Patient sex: M
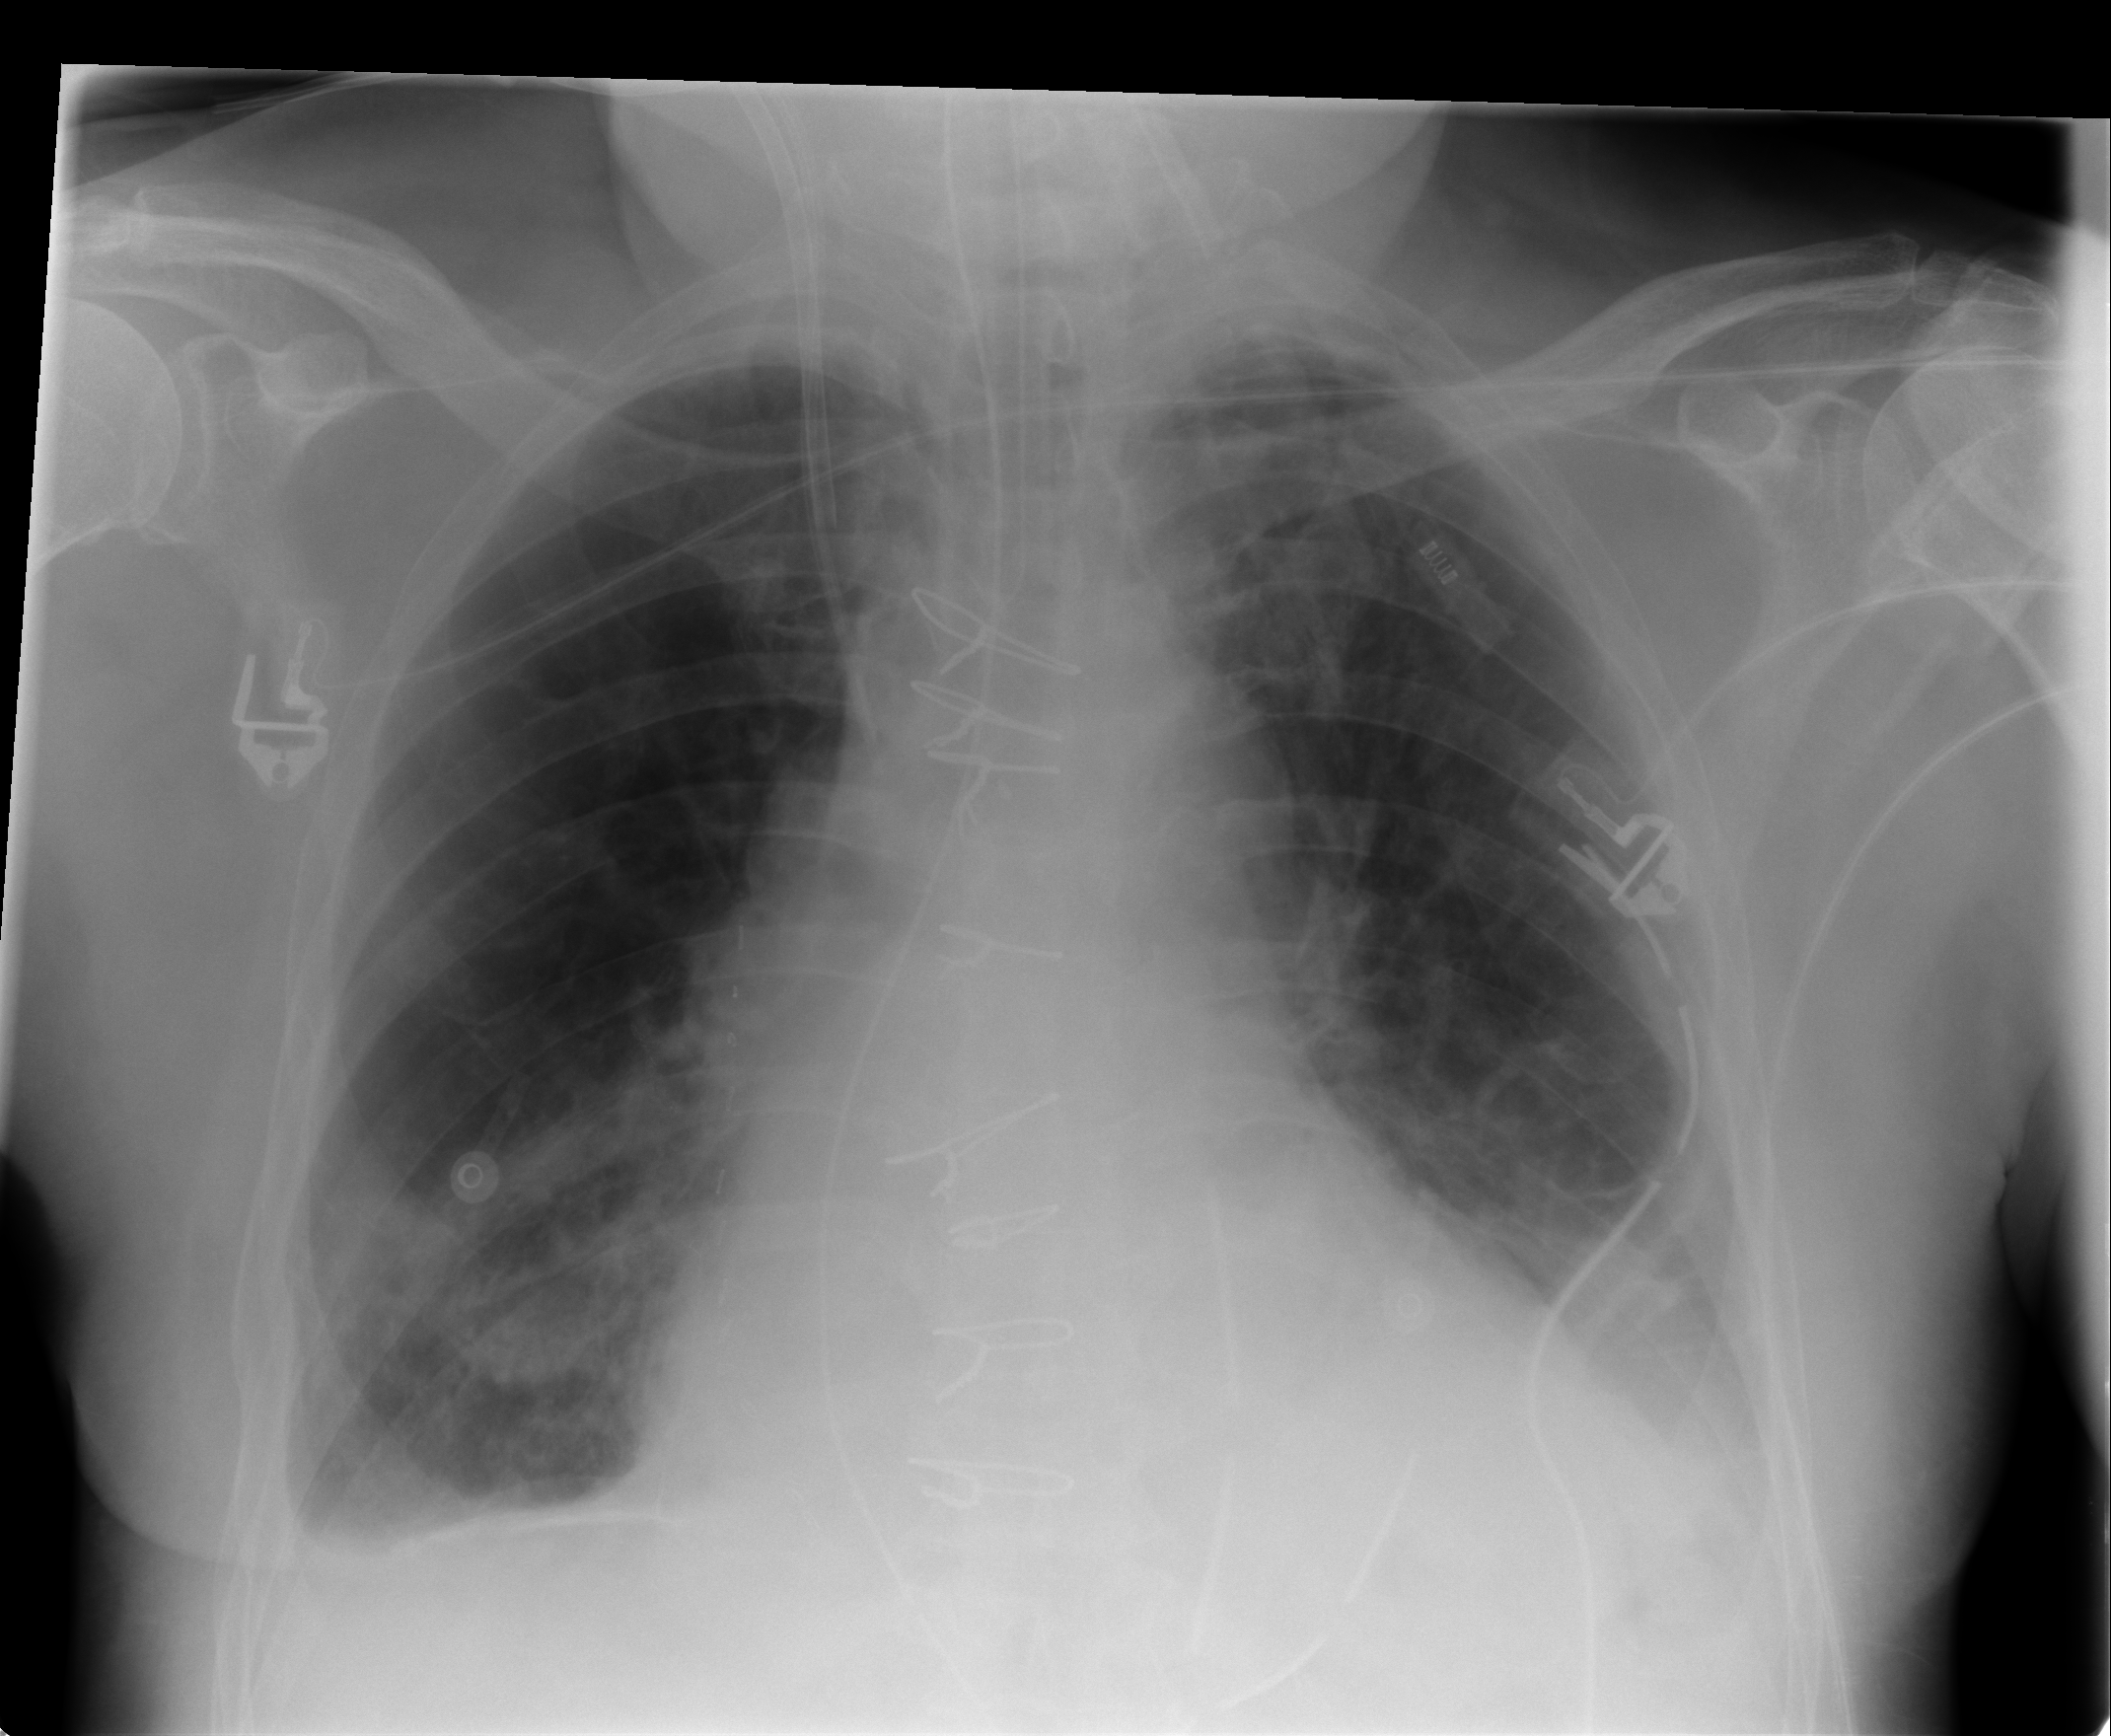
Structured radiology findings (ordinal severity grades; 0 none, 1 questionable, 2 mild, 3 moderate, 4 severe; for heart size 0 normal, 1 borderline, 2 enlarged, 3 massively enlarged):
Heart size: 2
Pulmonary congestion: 1
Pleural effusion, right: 2
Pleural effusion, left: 2
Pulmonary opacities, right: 2
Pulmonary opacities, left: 0
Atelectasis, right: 2
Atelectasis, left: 2